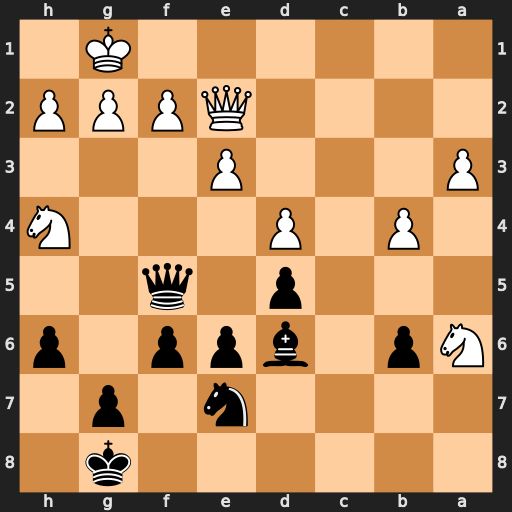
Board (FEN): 6k1/4n1p1/Np1bpp1p/3p1q2/1P1P3N/P3P3/4QPPP/6K1
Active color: b
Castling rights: -
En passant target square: -
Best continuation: Qb1+ Qf1 Bxh2+ Kxh2 Qxf1